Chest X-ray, PA view. Patient: 28 years old, sex F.
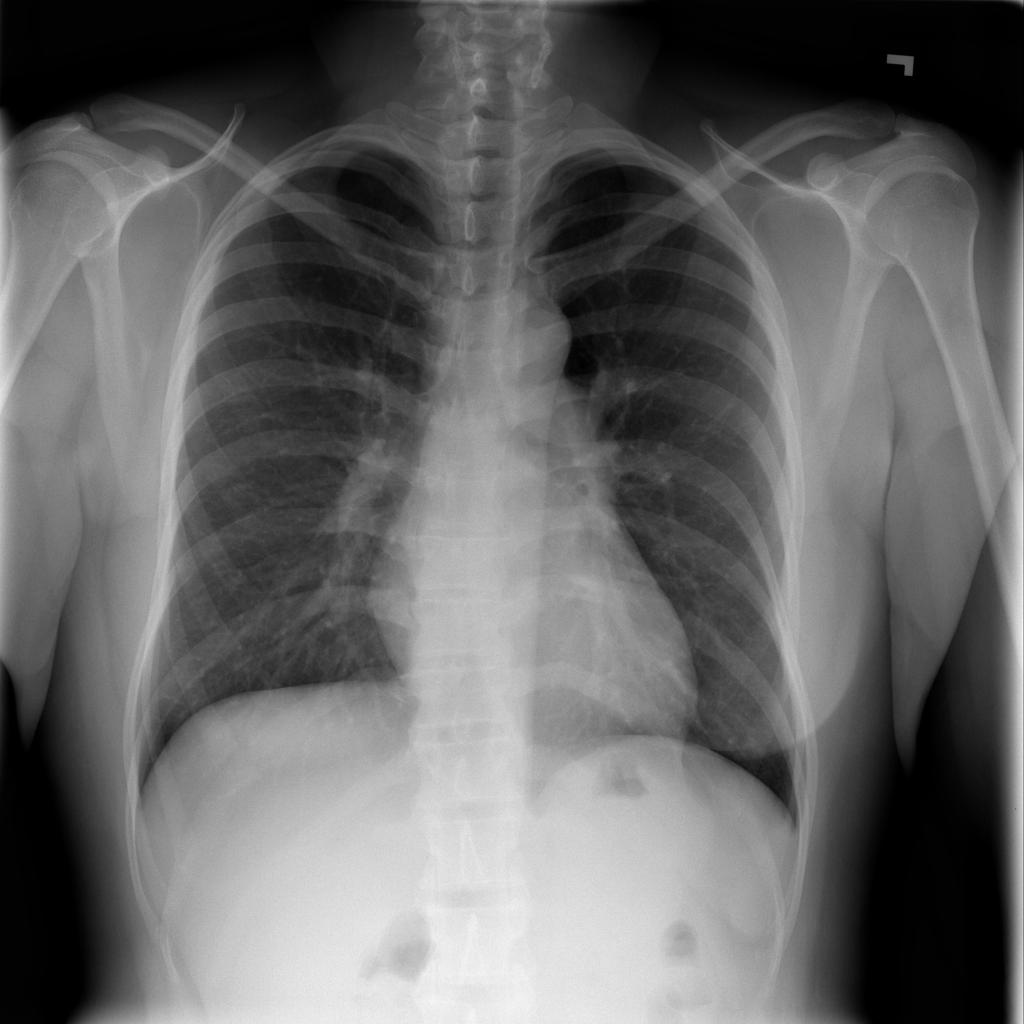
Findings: No Finding